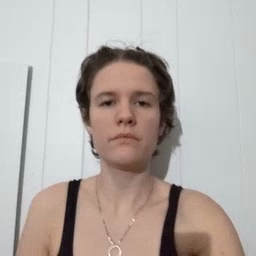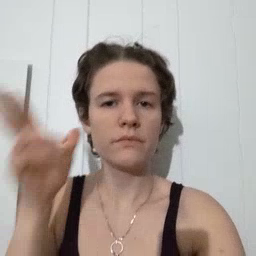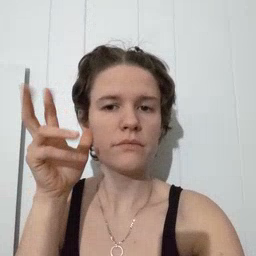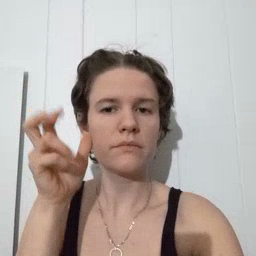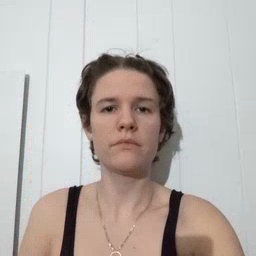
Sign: hear